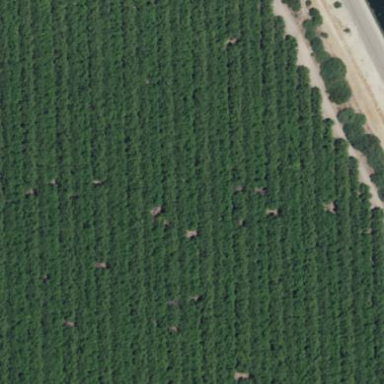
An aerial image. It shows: Almond orchard with rows of almond trees.